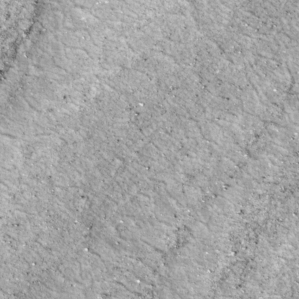
Label: non_frost